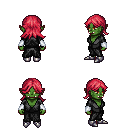
a pixel art fantasy rpg character, female body template, orc, green skin, gray robe, magenta pants, ruby red loose hair, white cloth bracers, metal boots, four views (front, back, left, right), 2x2 character sprite sheet, small pixel art, hard edges, no anti-aliasing